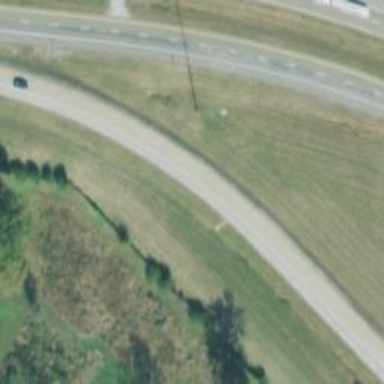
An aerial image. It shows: Trunk link highway with asphalt surface.